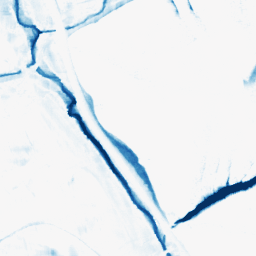
Category: morphological
Decomposition family: morphological_square
Decomposition parameters: operation: closing
size: 15
Upsampling method: quadratic
Upsampling parameters: scale: 2
Upsampling scale: 2